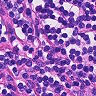
Metastatic tissue present: no